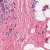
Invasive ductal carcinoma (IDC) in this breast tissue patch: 1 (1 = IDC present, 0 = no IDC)